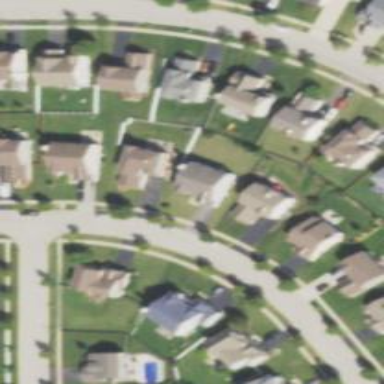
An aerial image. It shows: Residential road.